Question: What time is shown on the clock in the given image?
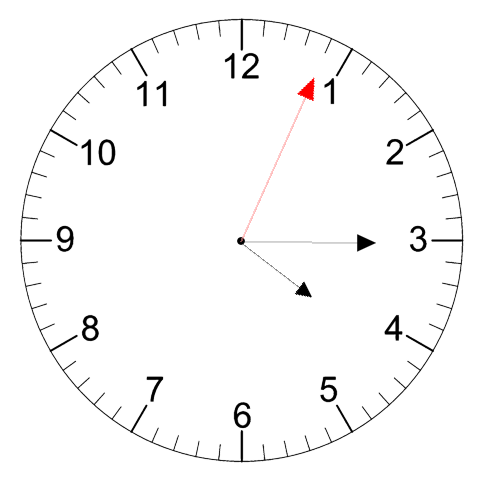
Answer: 04:15:04